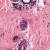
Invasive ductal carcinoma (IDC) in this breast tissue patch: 0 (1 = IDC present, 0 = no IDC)